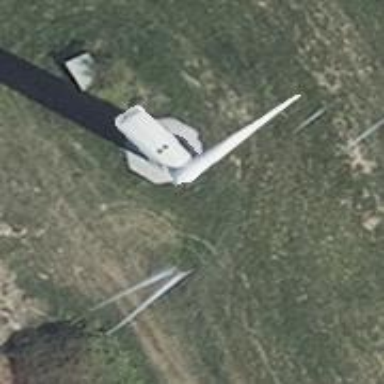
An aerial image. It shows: Wind generator using wind turbines of horizontal axis.